Field crop: maize
Growth stage: 2
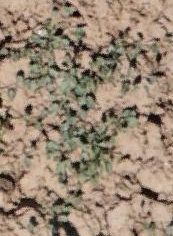
Species: convolvulus